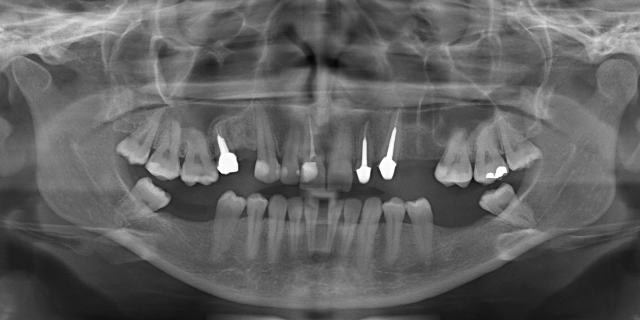
adult